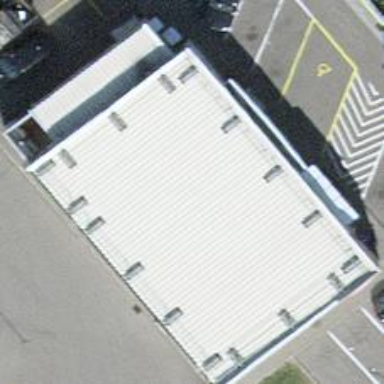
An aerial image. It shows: Retail building that houses cafe.